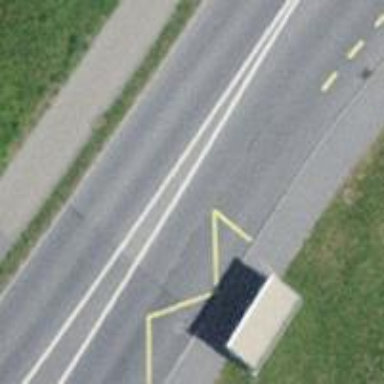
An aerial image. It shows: Public transport stop position.